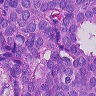
Metastatic tissue present: yes